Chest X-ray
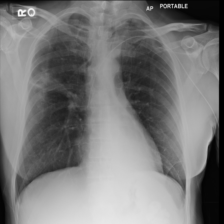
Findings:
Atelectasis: negative
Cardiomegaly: negative
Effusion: negative
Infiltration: positive
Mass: negative
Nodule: negative
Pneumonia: negative
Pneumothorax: negative
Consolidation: negative
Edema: negative
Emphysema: negative
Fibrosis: negative
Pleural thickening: negative
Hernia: negative